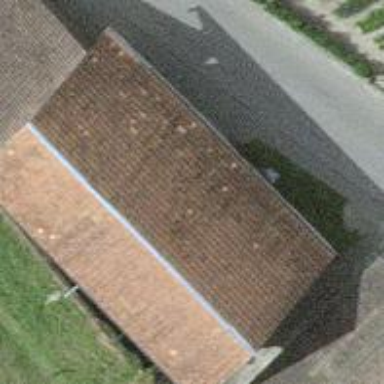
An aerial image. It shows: Barn.